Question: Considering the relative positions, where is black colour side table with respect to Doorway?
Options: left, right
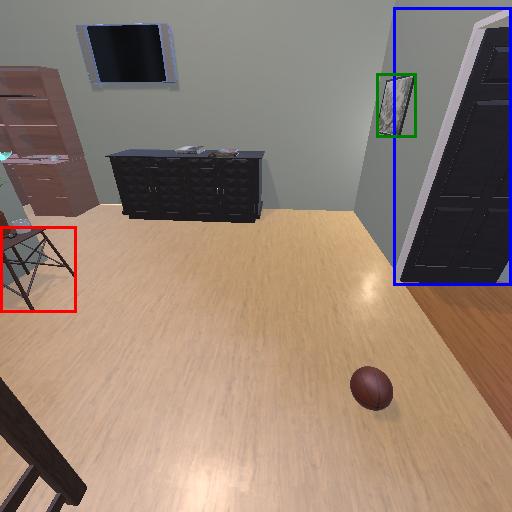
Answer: left